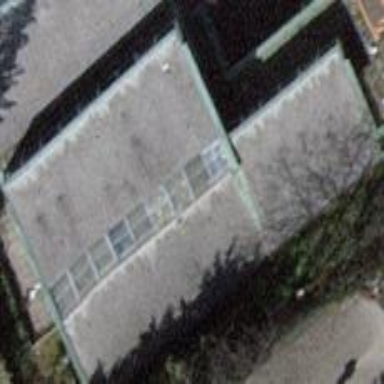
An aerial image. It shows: The building has flat roof oriented across.